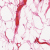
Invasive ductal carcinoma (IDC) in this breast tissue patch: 0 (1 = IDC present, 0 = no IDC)